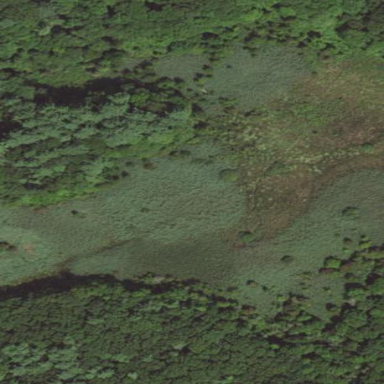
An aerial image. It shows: Fen wetland area.